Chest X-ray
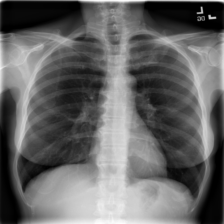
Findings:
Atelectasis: negative
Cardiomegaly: negative
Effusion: negative
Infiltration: negative
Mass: negative
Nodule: negative
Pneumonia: negative
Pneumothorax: negative
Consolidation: negative
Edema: negative
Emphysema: negative
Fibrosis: negative
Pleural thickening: negative
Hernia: negative